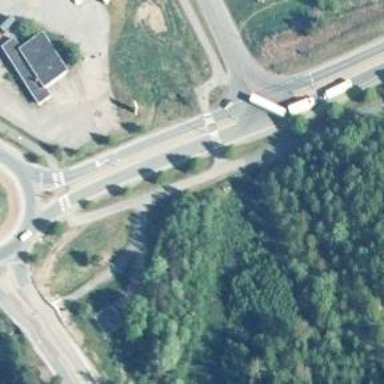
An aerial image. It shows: Island crossing on the road.